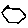
Label: hexagon